Interaction volume radius: 5 \u00c5
Interaction volume height: 10 \u00c5
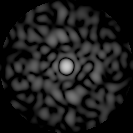
Disorder parameter: 0.8758